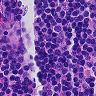
Metastatic tissue present: no